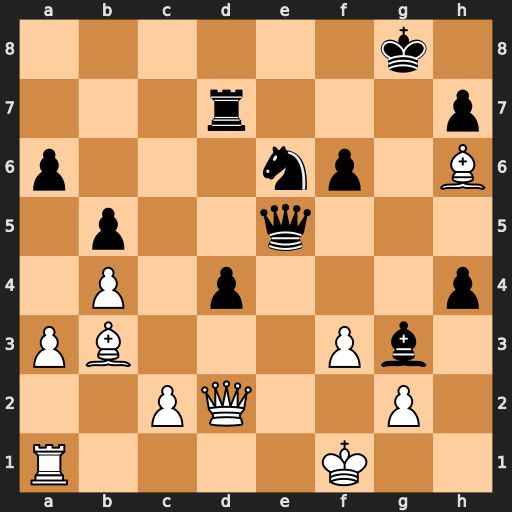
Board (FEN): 6k1/3r3p/p3np1B/1p2q3/1P1p3p/PB3Pb1/2PQ2P1/R4K2
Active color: w
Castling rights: -
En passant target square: -
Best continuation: f4 Qf5 Qd3